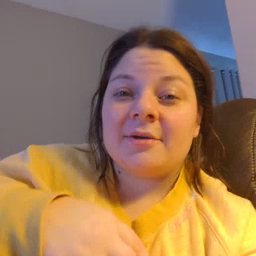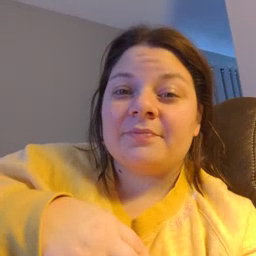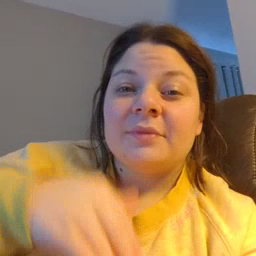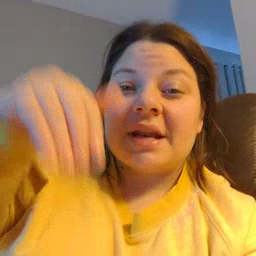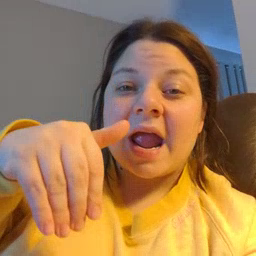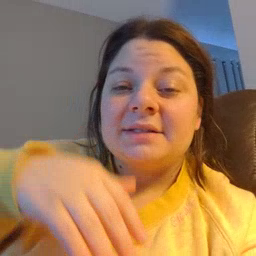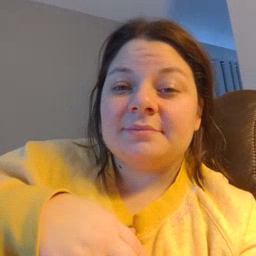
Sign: night